Question: A slightly strange question, perhaps, but I have been brushing up on my DirectX and I've hit an odd problem. I recently finished my camera class and when I run the application to view a cube, I notice that the object being viewed isn't centered on the screen. I've double-checked the initialization variables and the vertex coordinates of the cube and they all seem to check out. I'm using a left-handed coordinate system, with the camera located at (0, 0, 10) and it's direction being (0, 0, -1). The cube itself is 6.0f wide, high and deep and centered at the origin. With all of these parameters, the edge between the two front facing sides of the cube should align perfectly with the center of the screen.
This is my result:

My question is not one that requires code to be posted, so I won't bore you with it until it is necessary. I've been poking at the code for some time and haven't found a possible source yet. My question is more of a theoretical one than anything else, to help me try and understand what is causing this. So, what possible causes could their be for this?
In case it is important, I also calculate my own view matrix, but I've double-checked that code and it seems to check out.
Thank you in advance,
Kevin Delval
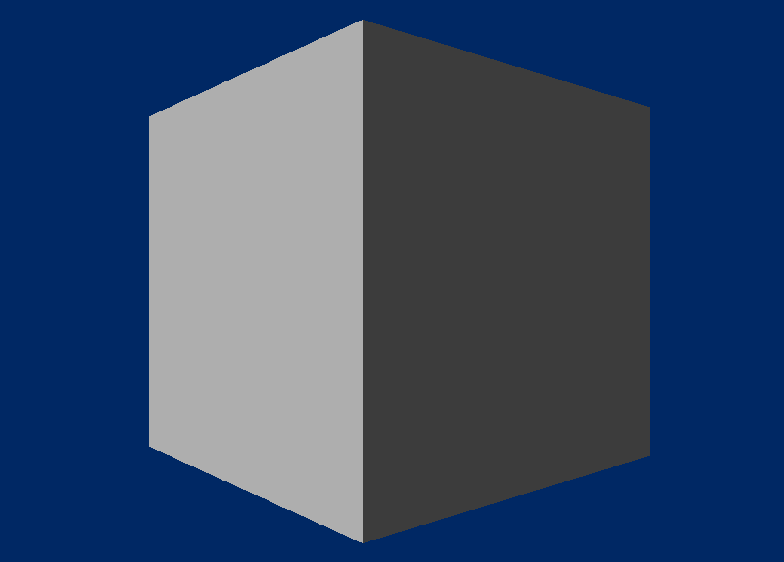
Answer: The problem was related to rotations, not my matrix math.
Removing the sneaky rotation solved the problem.